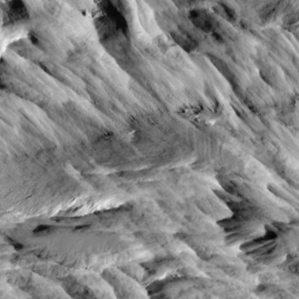
Label: non_frost